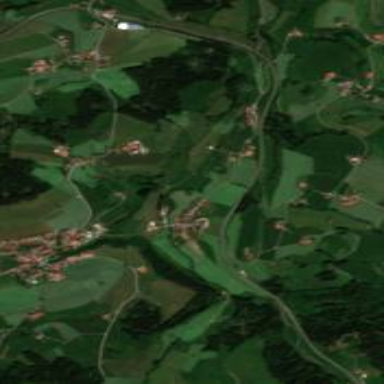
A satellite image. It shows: Small hamlet.